Interaction volume radius: 5 \u00c5
Interaction volume height: 15 \u00c5
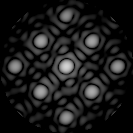
Disorder parameter: 0.09365